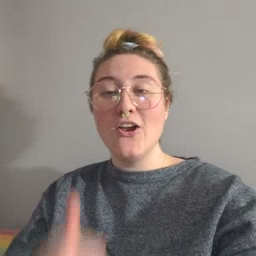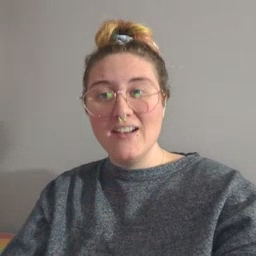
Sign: girl